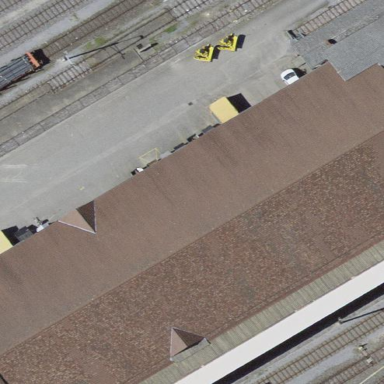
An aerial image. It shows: Warehouse building.